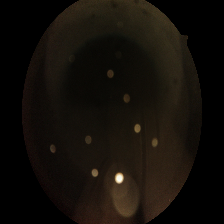
Diabetic retinopathy grade: Moderate